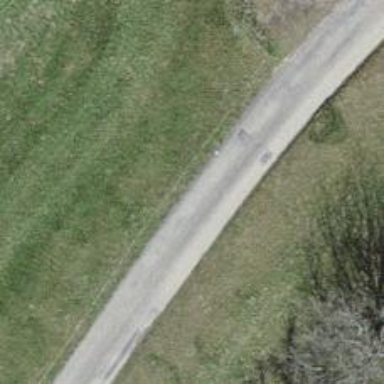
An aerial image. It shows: Unclassified road.